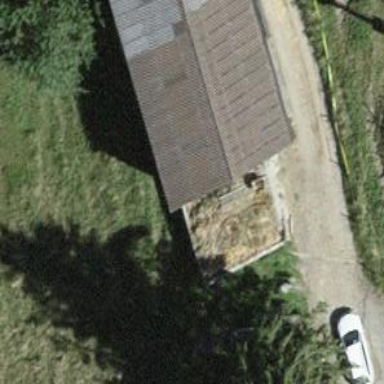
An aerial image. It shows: Barn.